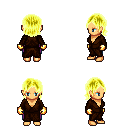
a pixel art fantasy rpg character, female body template, human, tanned skin, brown robe, magenta pants, gold long bangs hairstyle, gold gloves, four views (front, back, left, right), 2x2 character sprite sheet, small pixel art, hard edges, no anti-aliasing